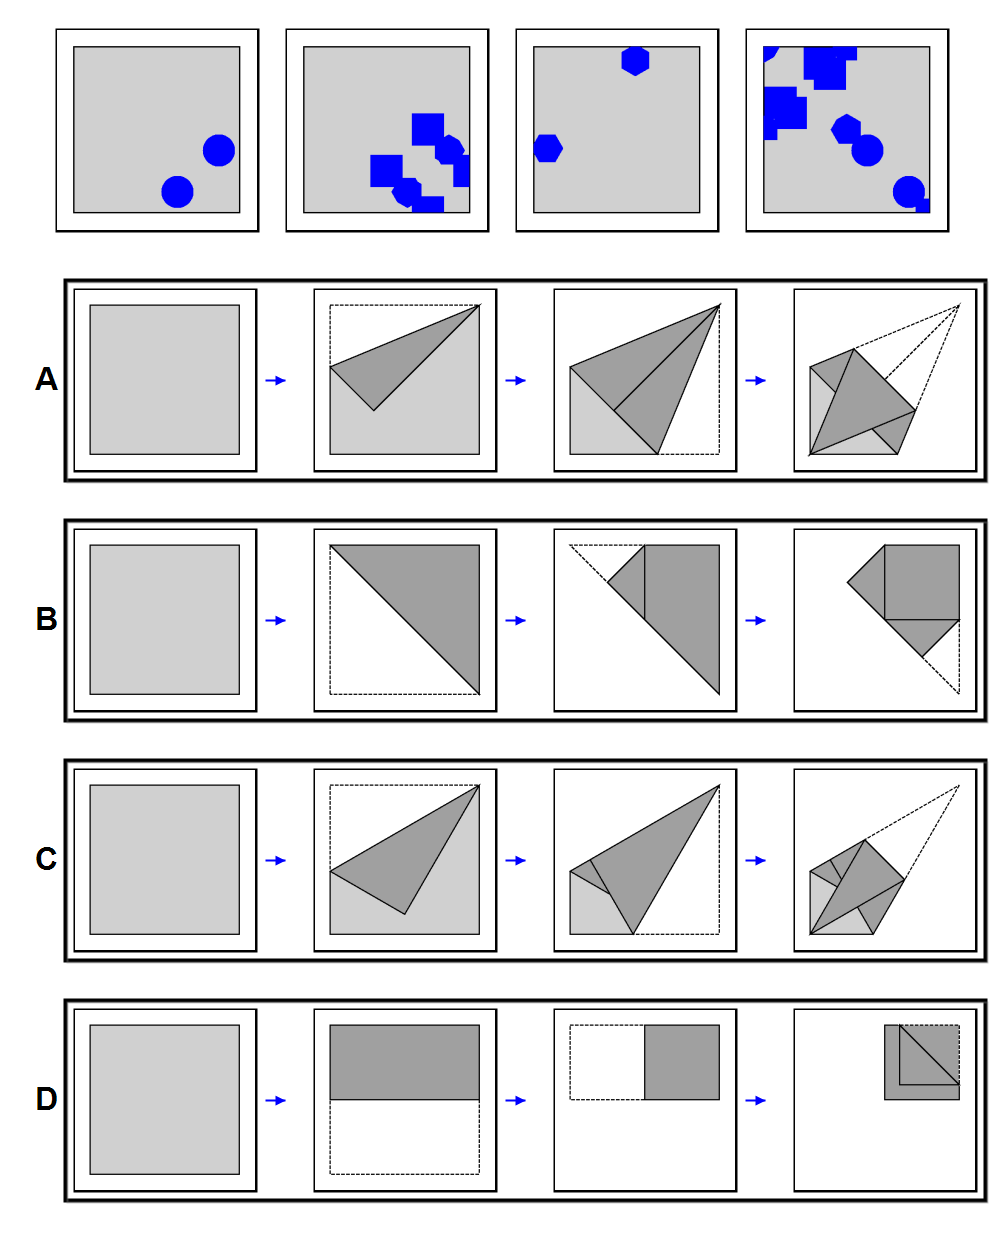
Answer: B